Current action and preconditions to check: trajectory_clear

Your task: For each precondition in the list above, predict whether it will hold at this action.

Consider the current scene as observed from the mobile robot's camera, and analyze the predicted future states of all dynamic agents (e.g., people, animals, vehicles, or any moving entities) within the NEXT SECOND.

IMPORTANT: Only answer "very likely" if you are absolutely certain—based on strong, clear evidence—that a dynamic agent will violate the precondition in the predicted future state. Do NOT answer "very likely" for unlikely, ambiguous, or low-probability risks.

Ask yourself for each precondition: Is there a high probability, with clear and convincing evidence, that the predicted future states of any dynamic agent will interfere with the predicted future state of the currently executing action within the NEXT SECOND, causing that precondition to fail?

Assess the risk level based on these predictions. Use "likely" or "very likely" if motions create a clear risk of interference.

Use "neutral" or "improbable" if agents are nearby but their predicted paths are clearly diverging or non-conflicting.

Failure Risk Categories: "very improbable", "improbable", "neutral", "likely", "very likely"

Answer Format: Output ONLY the probability_of_failure value from these categories: "very improbable", "improbable", "neutral", "likely", "very likely"

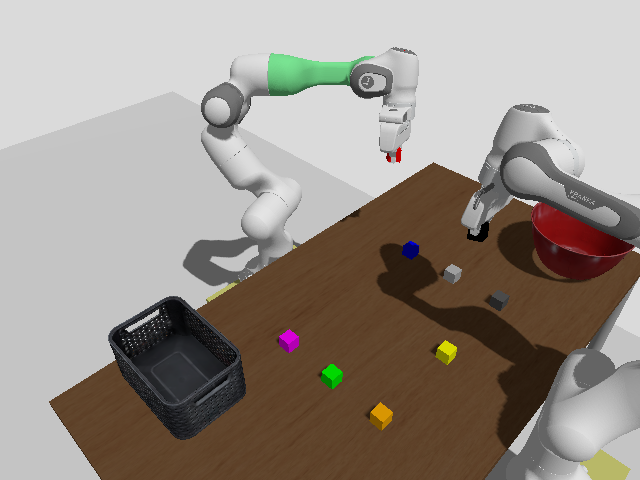

Answer: very improbable